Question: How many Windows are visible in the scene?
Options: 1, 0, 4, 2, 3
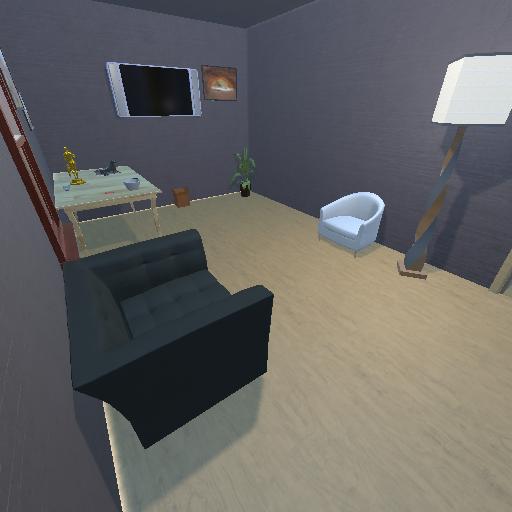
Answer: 1